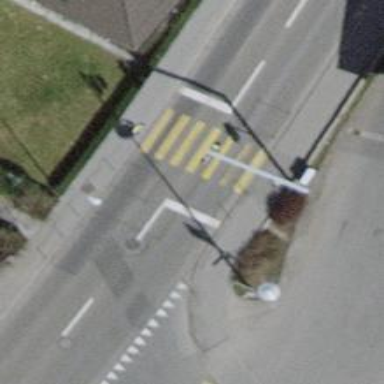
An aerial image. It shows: Road with traffic signals.